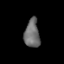
Tissue: lung
Cell type: Epithelial cells
Senescence score: 0.2348
Nuclear area (px): 427
Mean DAPI intensity: 107.843